Chest X-ray:
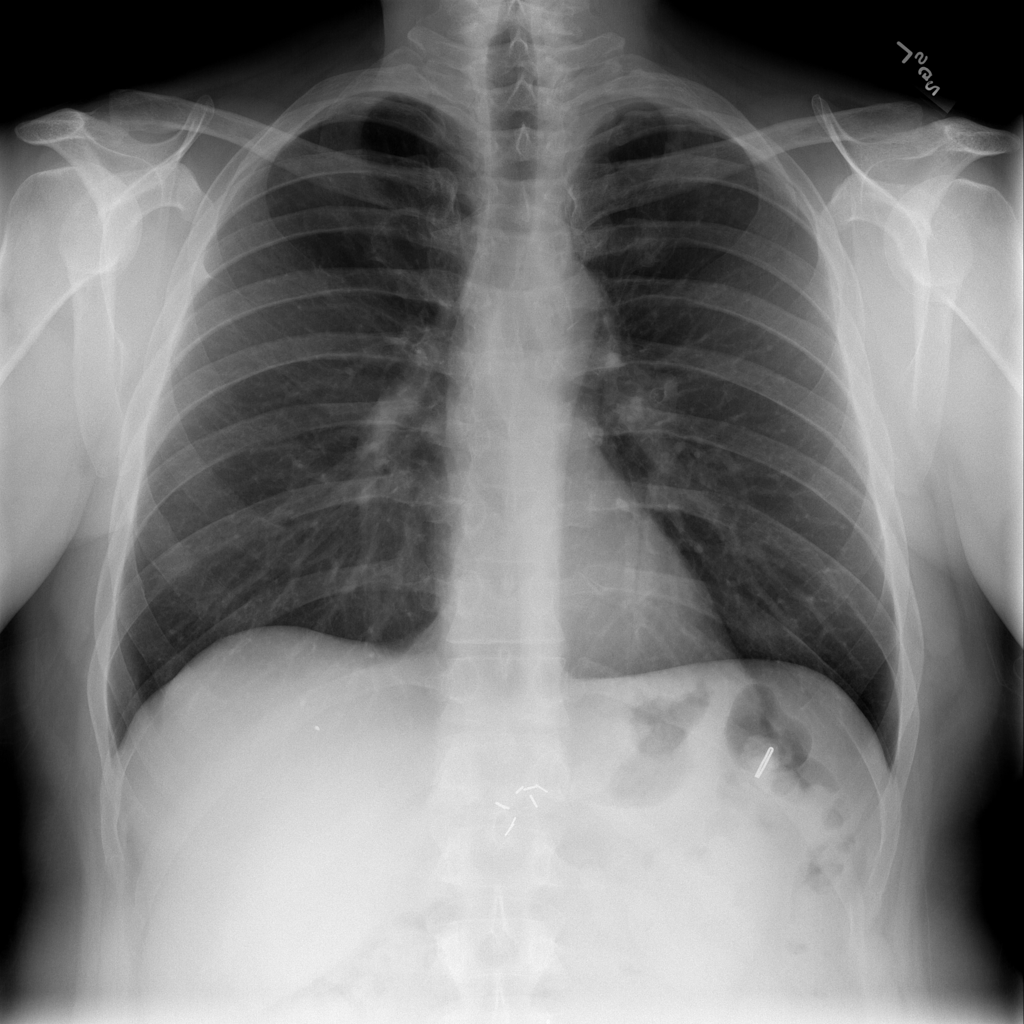
No abnormal finding: yes